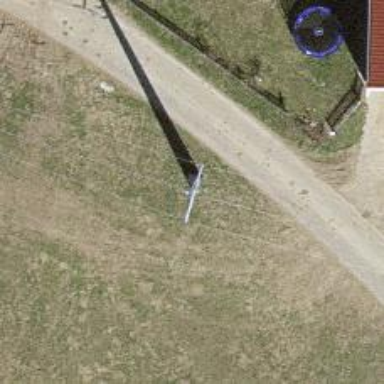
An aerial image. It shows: Power pole.